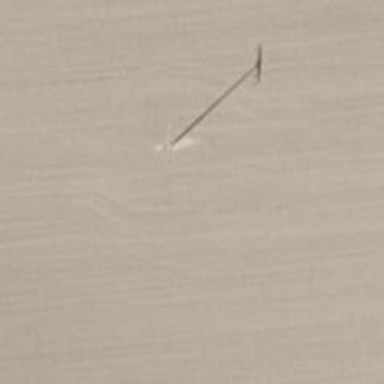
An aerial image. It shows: Minor power line.